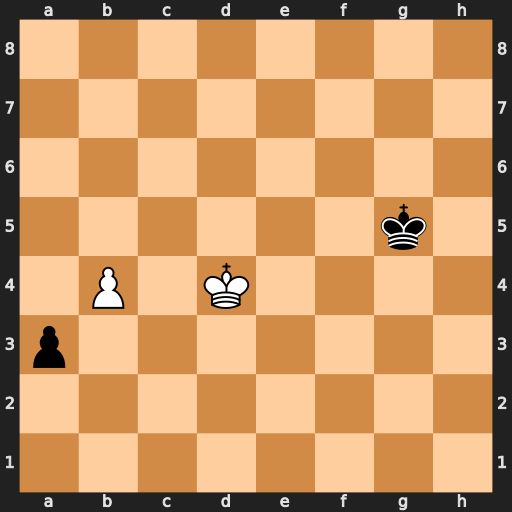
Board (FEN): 8/8/8/6k1/1P1K4/p7/8/8
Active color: w
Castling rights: -
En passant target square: -
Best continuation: Kc3 a2 Kb2 a1=R Kxa1